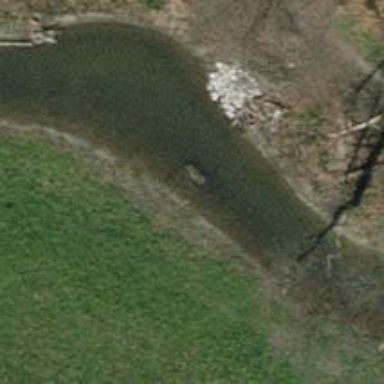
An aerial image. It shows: Ditch serving as waterway.